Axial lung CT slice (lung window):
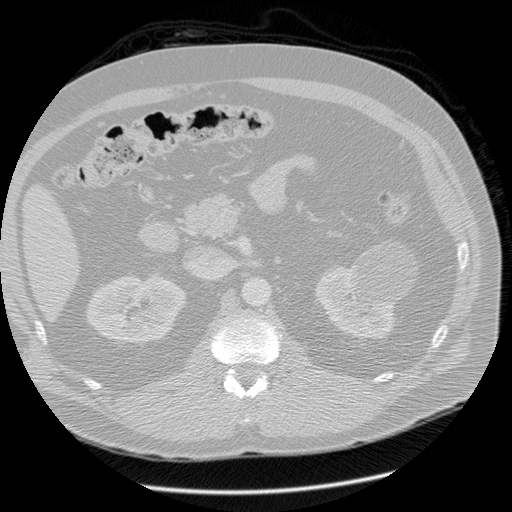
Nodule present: no